Aerial crown-view tile of a tropical tree (Barro Colorado Island, Panama), acquired 20250414:
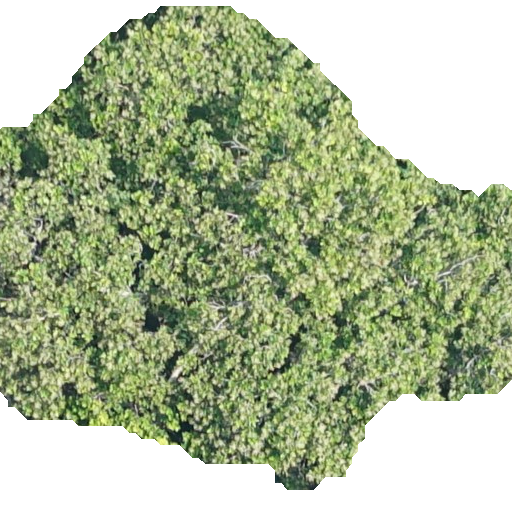
Species: Anacardium excelsum
GBIF accepted scientific name: Anacardium excelsum
Crown area: 296.804 m²